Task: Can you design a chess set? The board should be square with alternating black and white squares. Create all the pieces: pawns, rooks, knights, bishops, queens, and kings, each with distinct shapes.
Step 924:
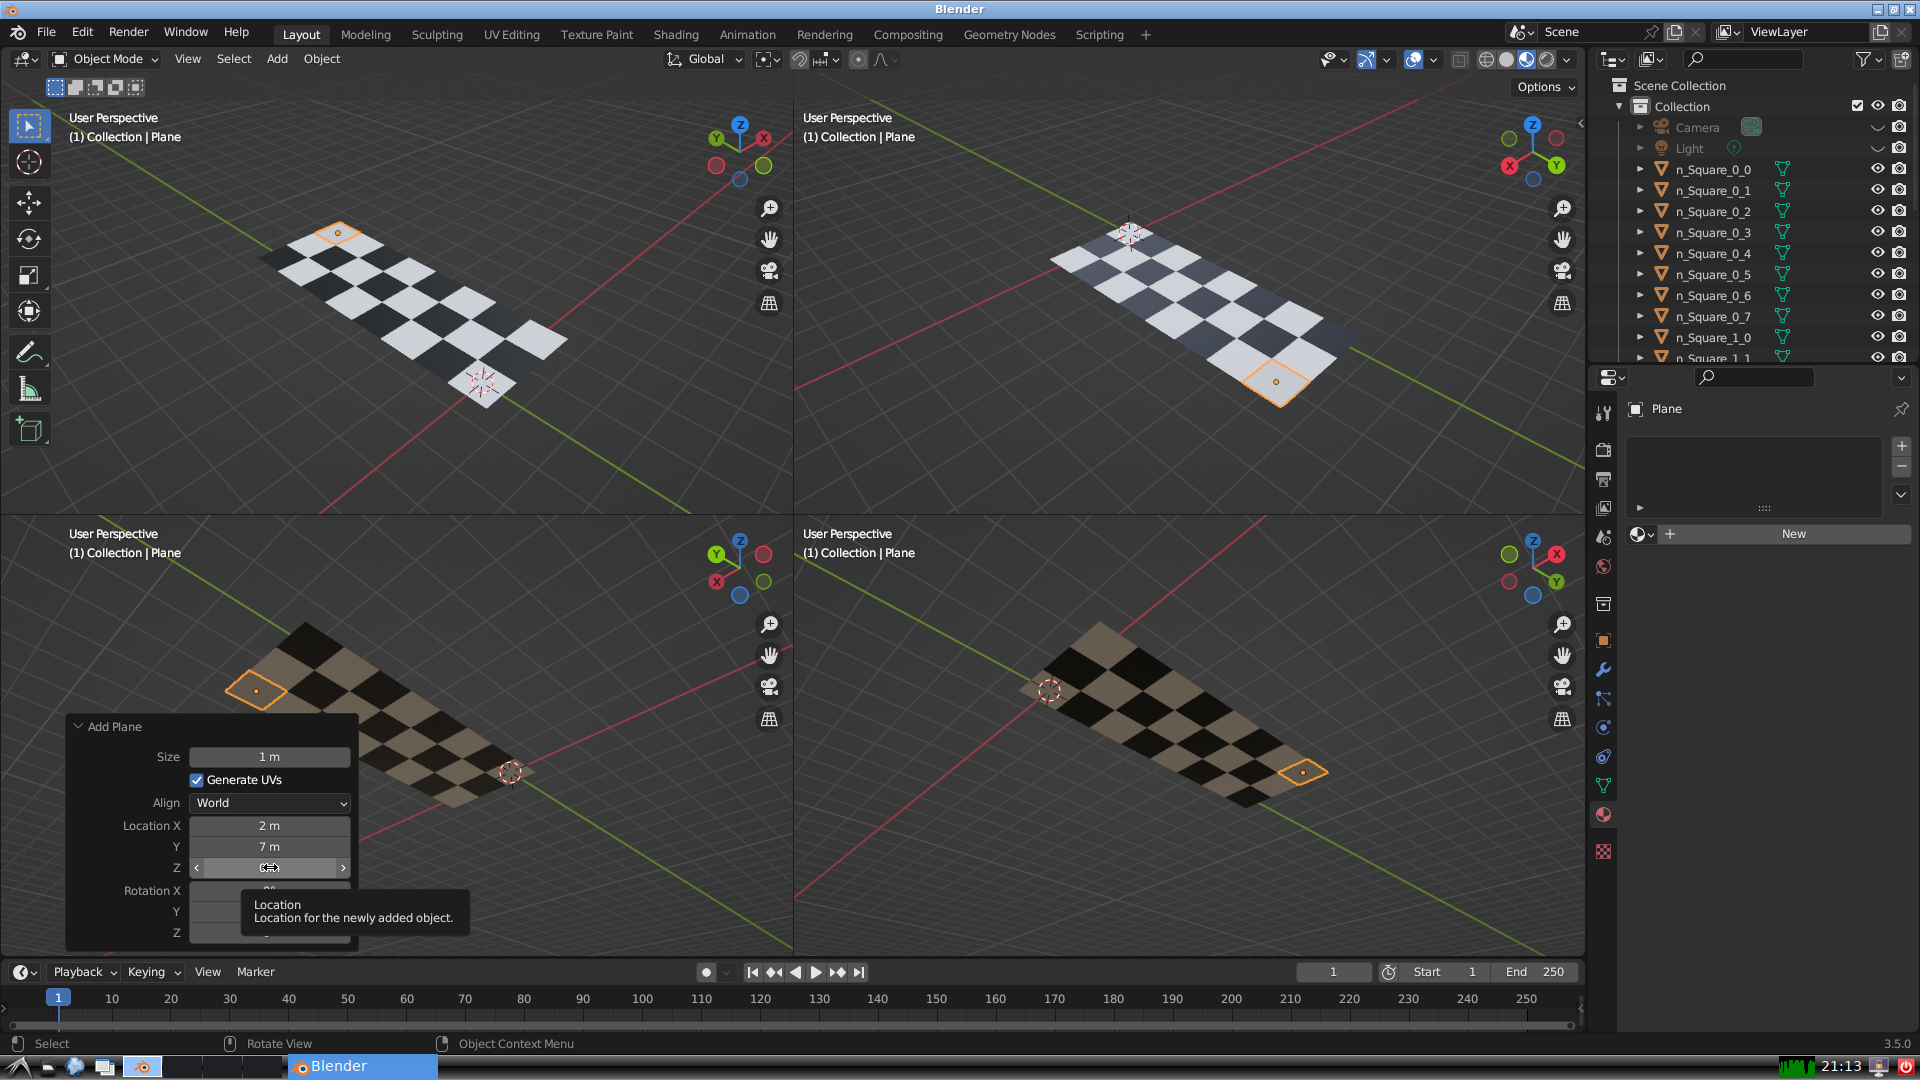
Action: click: no